Question: I used to have a <URL> based blog, hosted in IIS7. Now I have added an ASP.NET MVC 3 site as a Virtual Application in the '/interesting/' folder in site's directory.

So my .net 2 blog is available at maxpavlov.com and mvc 3 app is 'maxpavlov.com/interesting/'
I want to place a controller/view to my mvc3 site to allow file uploads. But I need the users to be able to reach it also via visiting 'file.maxpavlov.com'
I know that I need to create a dns record for that sub domain to point to that very same server. Is it possible to configure IIS or MVC 3 routing or both to have the users that have arrived at 'file.maxpavlov.com' to remain on that url, but to be actually fed the response as if they were visiting 'maxpavlov.com/interesting/fileUpload/'?
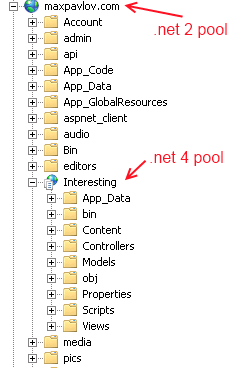
Answer: Not without having some code/module process the mapping for you.
The problem is your host header will be file.maxpavlov.com and everything will still be treated as path based.
You could try to create your own rewrite, or simply use IIS's url rewriter.
See:
<URL>